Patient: sex M, age 66
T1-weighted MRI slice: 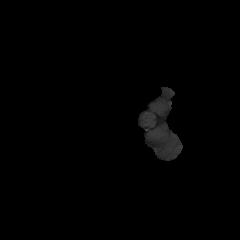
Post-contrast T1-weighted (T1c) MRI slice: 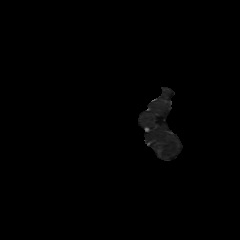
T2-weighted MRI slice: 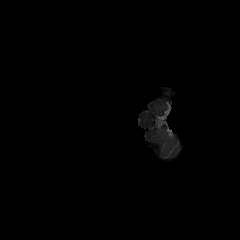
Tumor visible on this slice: no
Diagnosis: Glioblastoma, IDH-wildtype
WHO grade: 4